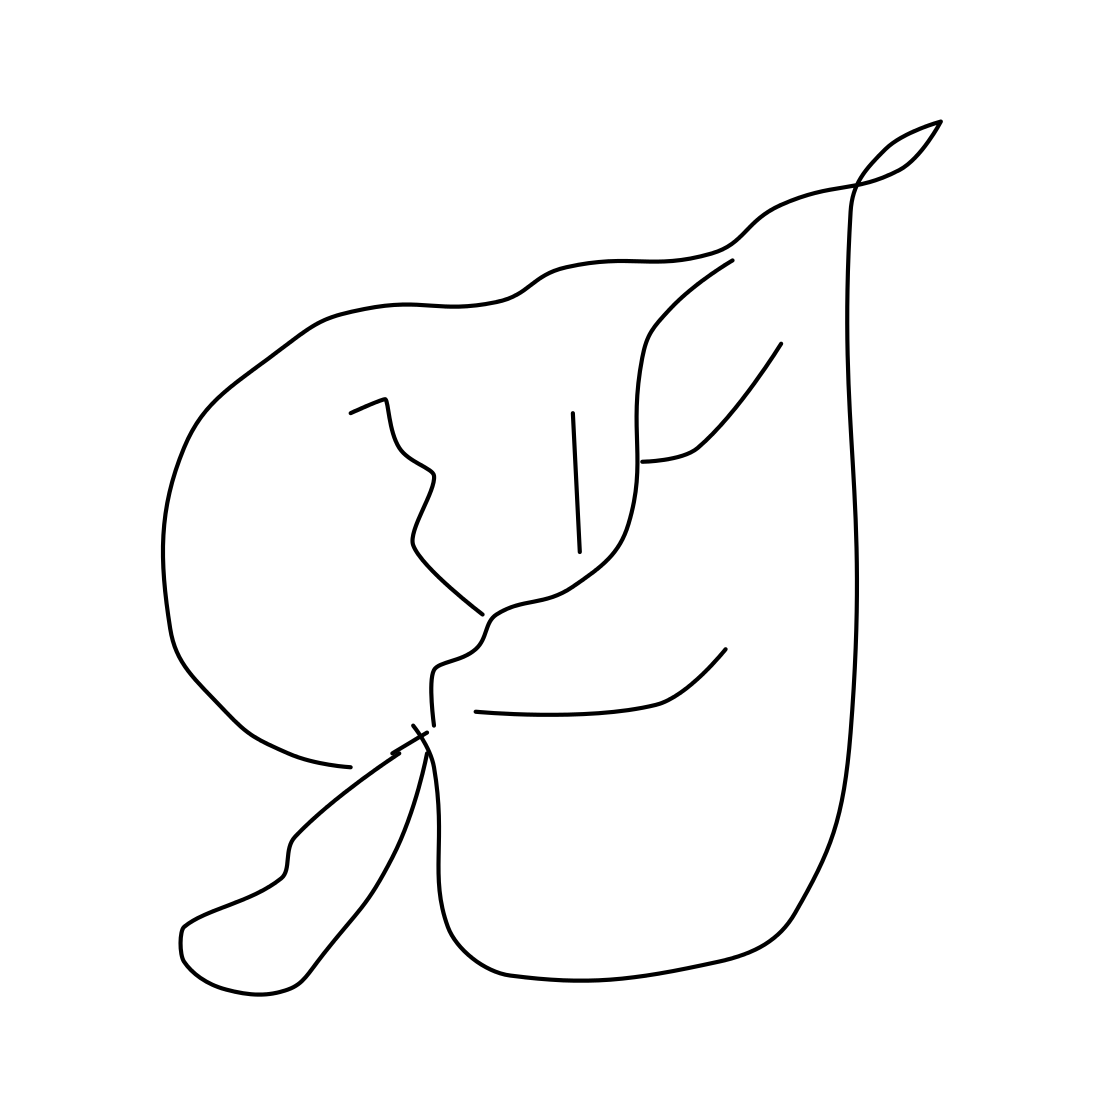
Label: leaf